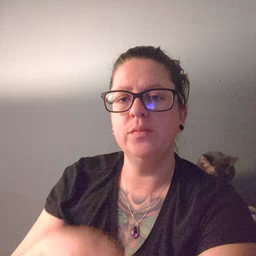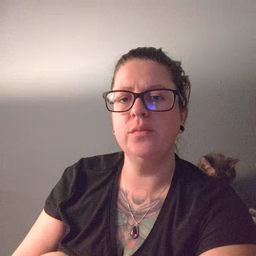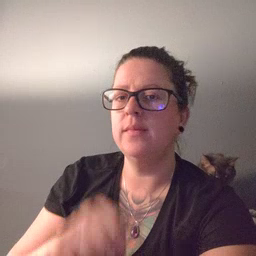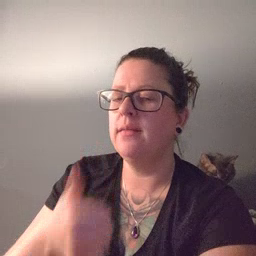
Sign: not